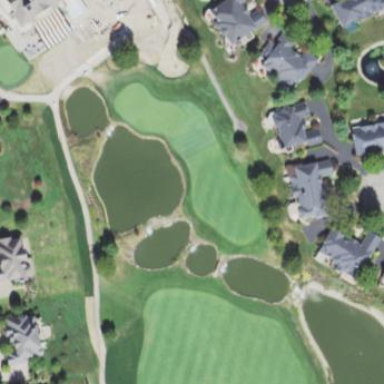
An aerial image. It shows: Grassy area designated as golf fairway.